Question: UPDATE - this was solved by adding '$('.popup-with-form').magnificPopup('open');' to the StateChanged function in the JS. Thanks to @Bollis.
Original Question:
I have a simple calculator here: <URL>
when click on "Calculate" button, i need results to be displayed on that page AND initiate Ajax Popup (<URL> with results displayed in popup as well.
How do i make it so that pressing "calculate" button would both of these at the same time:
1) display results on page
2) Launch pupup with results of calculator

Right now, to show Popup, user needs to click on the link "Open Form".
If you open popup AND don't click "calculte" button, no results are displayed.
If you click Calculate first and then open popup, results are shown on both the page and in popup (see image).
The two things that initiate popup are:
'''
<a class="popup-with-form" href="#test-form">
'''
If i add and to the Calculate button, it launches popup, but no calculation is done.
All codes for calculator (JS / PHP) can be seen <URL>.
'''
$(document).ready(function() {
$('.popup-with-form').magnificPopup({
type: 'inline',
preloader: false,
focus: '#name',
// When elemened is focused, some mobile browsers in some cases zoom in
// It looks not nice, so we disable it:
callbacks: {
beforeOpen: function() {
if($(window).width() < 700) {
this.st.focus = false;
} else {
this.st.focus = '#name';
}
}
}
});
});
'''
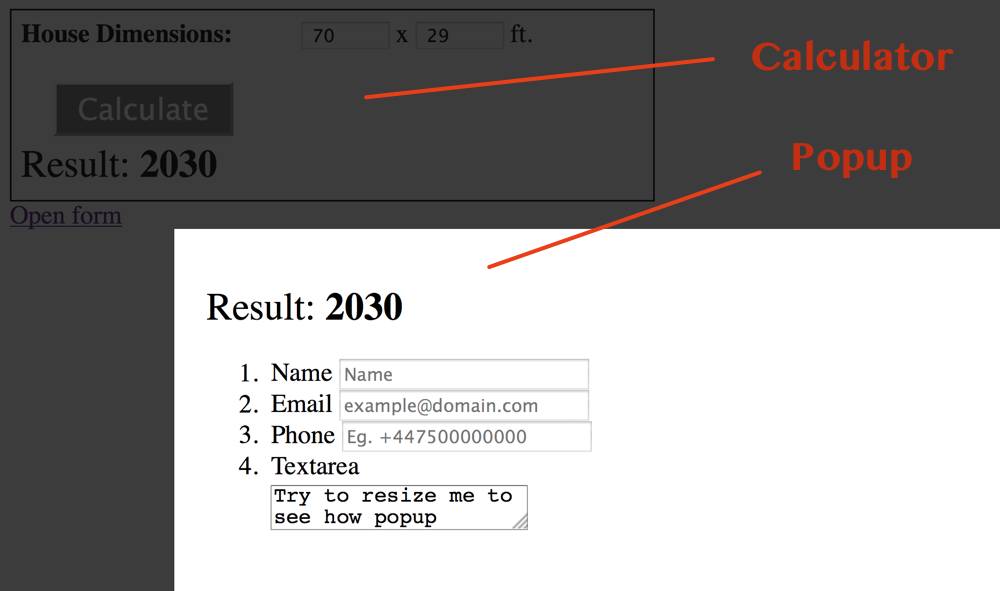
Answer: Try adding 'onsubmit="openPopupFunctionHere()"' to your 'form' tag. The 'onsubmit' event will be triggered whenever the form should submit, which happens when you press the "Calculate" button.